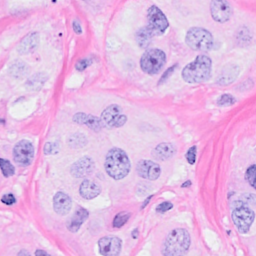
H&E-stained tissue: Breast